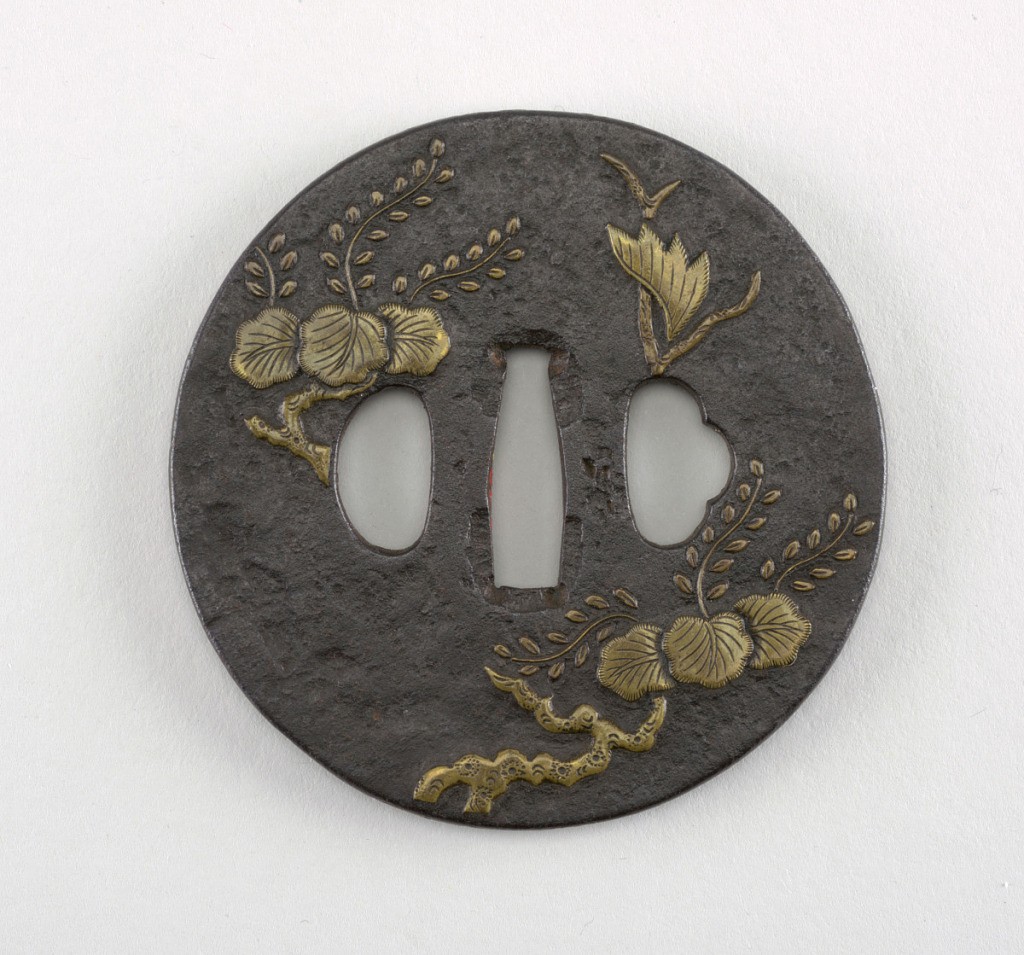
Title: Tsuba
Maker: Heianjo-Zogan School, Japan
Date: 1595–1615
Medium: Iron, engraved brass inlay
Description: Tsuba are disk-shaped metal sword guards that prevent the palm of the hand from slipping past the hilt and onto the blade. This tsuba was made during the Keichō period (1596-1615), a time when metalsmiths were beginning to transition from the production of Kyoto swords (old swords in traditional vernacular styles), and began to produce Shinto swords (new swords).

This iron tsuba is shinmaru gata (a true circle) in shape, has a migaki (smooth) surface, and is decorated with an inlaid brass design of a kakiwaki kiri (branch of the paulownia tree) with parted foliage.

The inlay technique known as tetsu was a specialty of the Heianjo school of brass inlay in a region of which Kyoto is the center. The suemon taka zogon inlay is high relief with thin, linear carving lines resembling hair.

At the center is the nakago-ana, an opening through which the sword passes. On either side are ryo-hitsu, openings for the kozuka (utility knife) and the kogai (skewer tool). At left is sashi ura, the side which faces the blade, whose opening takes the hangetsu-kei (half moon) shape. Opposite is the more elaborately decorated sashi omote side, which faces the sword hilt. Its tri-lobed opening is of the suhama type, and symbolically represents the coastline of Horai, the holy island of the Immortals. Surrounding these openings, is the seppadai, a flat oval area that is migaki (burnished). The rim of the tsuba is angular, or kaku-mimi.